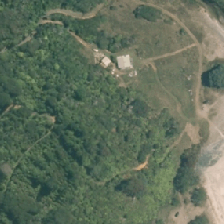
Land cover: broadleaved_indigenous_hardwood